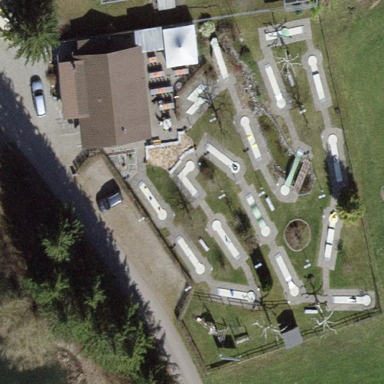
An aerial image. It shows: Miniature golf leisure land.